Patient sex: M
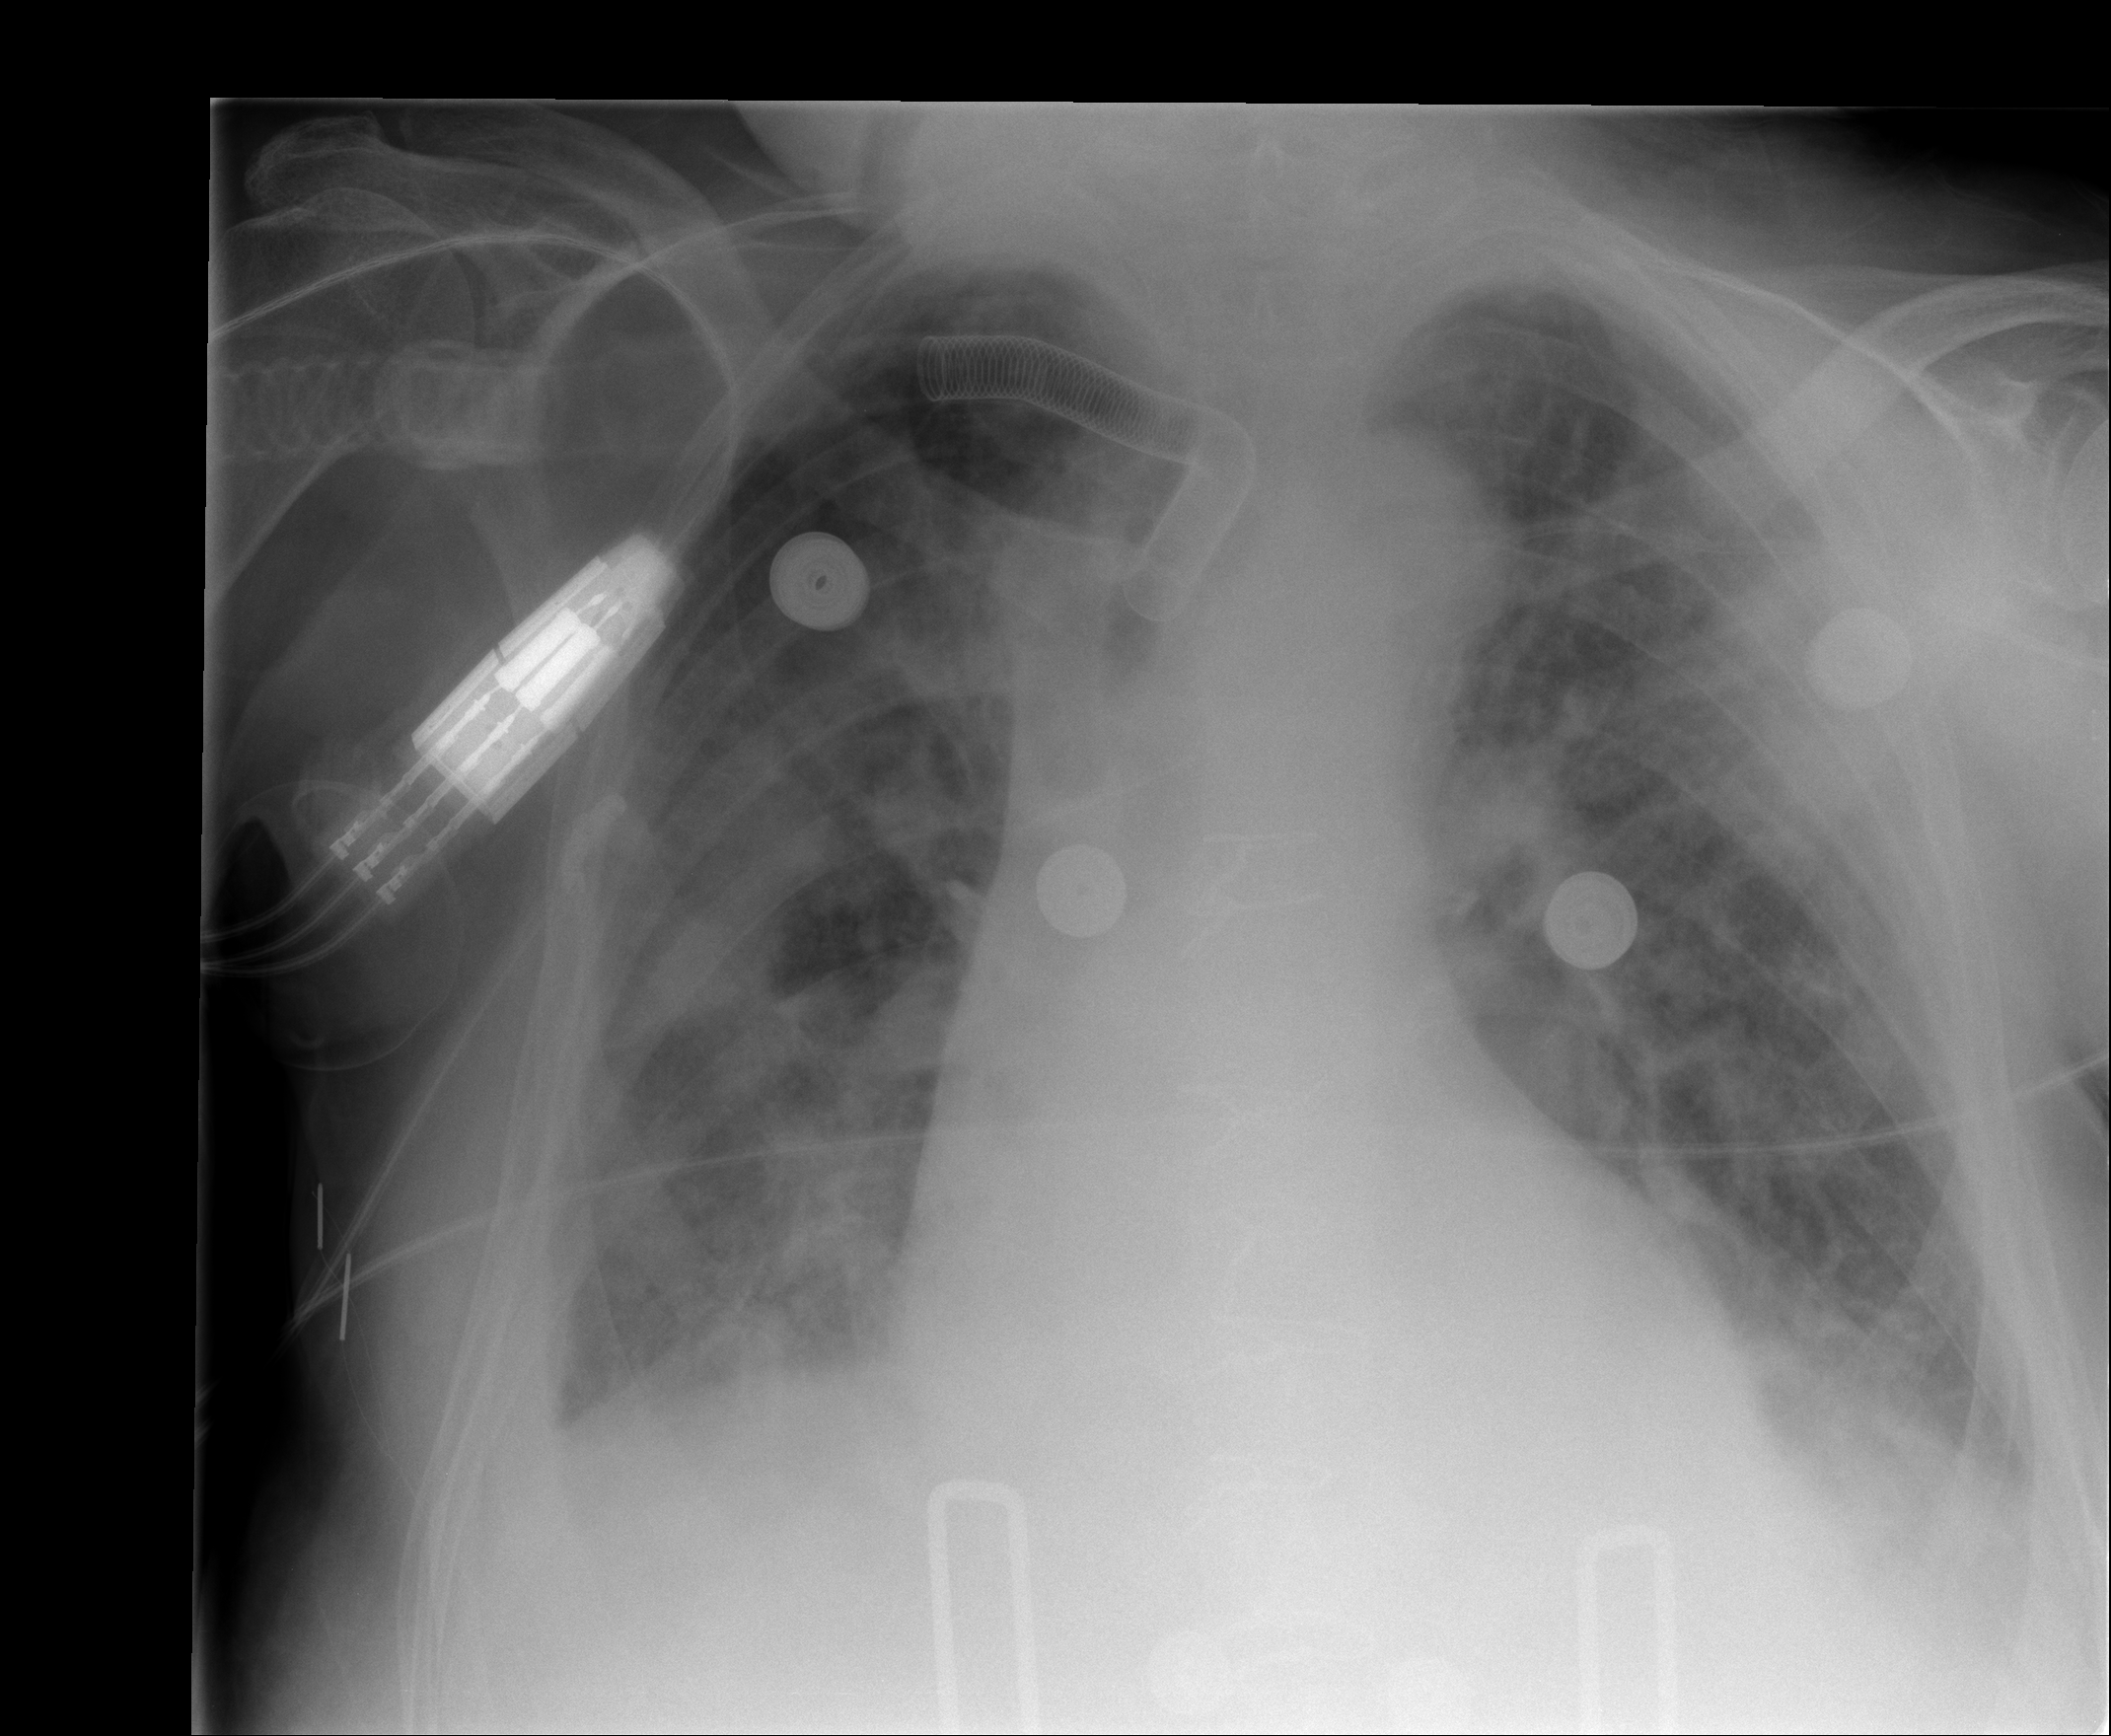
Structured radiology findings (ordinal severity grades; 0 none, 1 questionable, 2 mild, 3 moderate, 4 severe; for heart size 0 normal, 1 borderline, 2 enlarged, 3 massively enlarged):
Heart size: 2
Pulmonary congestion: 2
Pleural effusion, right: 2
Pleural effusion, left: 2
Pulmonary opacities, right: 3
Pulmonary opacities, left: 3
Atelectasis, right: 3
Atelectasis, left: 2